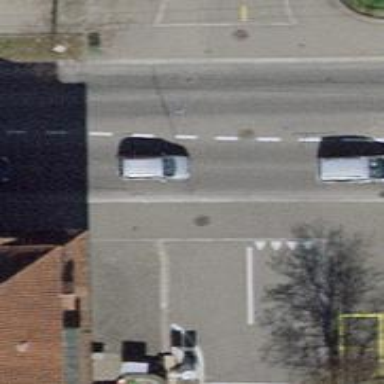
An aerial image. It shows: Asphalt road in living street.